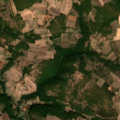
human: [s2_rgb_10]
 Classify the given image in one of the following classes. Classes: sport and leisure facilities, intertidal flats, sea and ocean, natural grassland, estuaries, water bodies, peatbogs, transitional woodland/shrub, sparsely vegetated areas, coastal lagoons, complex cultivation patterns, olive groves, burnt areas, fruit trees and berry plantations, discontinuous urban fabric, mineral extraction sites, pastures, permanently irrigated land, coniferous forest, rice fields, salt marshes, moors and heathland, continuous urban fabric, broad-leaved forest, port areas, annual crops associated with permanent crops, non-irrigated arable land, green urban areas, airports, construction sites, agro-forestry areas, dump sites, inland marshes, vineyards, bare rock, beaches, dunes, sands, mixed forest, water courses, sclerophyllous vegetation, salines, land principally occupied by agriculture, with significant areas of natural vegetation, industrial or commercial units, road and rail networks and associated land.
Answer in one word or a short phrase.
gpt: complex cultivation patterns, land principally occupied by agriculture, with significant areas of natural vegetation, broad-leaved forest, transitional woodland/shrub